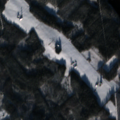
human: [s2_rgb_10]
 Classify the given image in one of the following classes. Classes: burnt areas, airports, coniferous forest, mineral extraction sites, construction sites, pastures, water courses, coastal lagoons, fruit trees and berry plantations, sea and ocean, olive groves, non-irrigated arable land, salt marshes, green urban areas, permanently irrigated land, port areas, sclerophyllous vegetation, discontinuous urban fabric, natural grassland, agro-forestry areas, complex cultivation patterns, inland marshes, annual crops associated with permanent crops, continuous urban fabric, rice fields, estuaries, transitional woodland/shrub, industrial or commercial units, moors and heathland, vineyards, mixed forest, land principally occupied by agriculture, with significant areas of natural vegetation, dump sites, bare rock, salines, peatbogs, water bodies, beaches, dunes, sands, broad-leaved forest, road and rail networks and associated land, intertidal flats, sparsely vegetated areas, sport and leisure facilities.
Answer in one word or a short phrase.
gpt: non-irrigated arable land, coniferous forest, mixed forest, water bodies